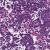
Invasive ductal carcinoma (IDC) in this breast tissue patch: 1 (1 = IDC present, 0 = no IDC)